Question: I am having below Controller in Angular JS
'''
describe('Controller: homeCtrl', function () {
beforeEach(module('incident'));
var homeCtrl, $state;
beforeEach(inject(function ($controller, _$state_) {
$state = _$state_;
homeCtrl = $controller('homeCtrl', {$state: $state});
}));
it('to be defined', function () {
expect( homeCtrl).toBeDefined();
});
it('to be defined state', inject(function ($state) {
$state.expectTransitionTo('incidents');
}));
});
'''
While writing spec for $state.go like below, it is giving error as per attached image:
'''
describe('Controller: homeCtrl', function () {
beforeEach(module('incident'));
var homeCtrl, $state;
beforeEach(inject(function ($controller, _$state_) {
$state = _$state_;
homeCtrl = $controller('homeCtrl', {$state: $state});
}));
it('to be defined state', inject(function ($state) {
$state.expectTransitionTo('incidents');
}));
});
'''

Any suggestion will be helpful or any sample code which shows how can i test this $state.go.
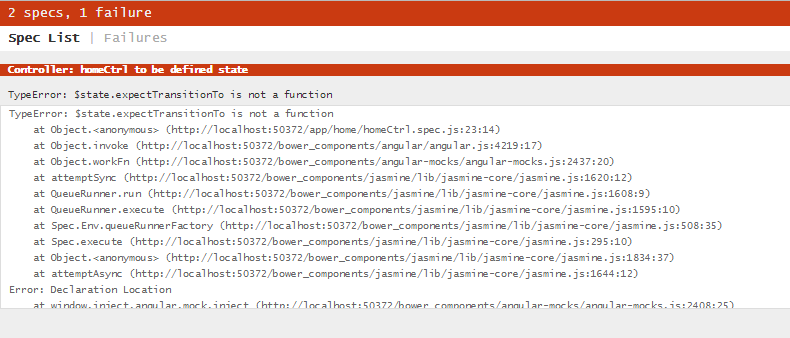
Answer: You need to spy on state to make transition between states.here is the code
'''
describe('Controller: homeCtrl', function () {
beforeEach(module('incident'));
var homeCtrl, $state;
beforeEach(inject(function ($controller, _$state_) {
$state = _$state_;
spyOn('$state','go'); spyOn($state, 'go');
// or
spyOn($state, 'go').andCallFake(function(state, params) {
// This replaces the 'go' functionality for the duration of your test
});
homeCtrl = $controller('homeCtrl', {$state: $state});
}));
it('to be defined state', inject(function ($state) {
$state.expectTransitionTo('incidents');
}));
});
'''